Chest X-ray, PA view. Patient: 47 years old, sex F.
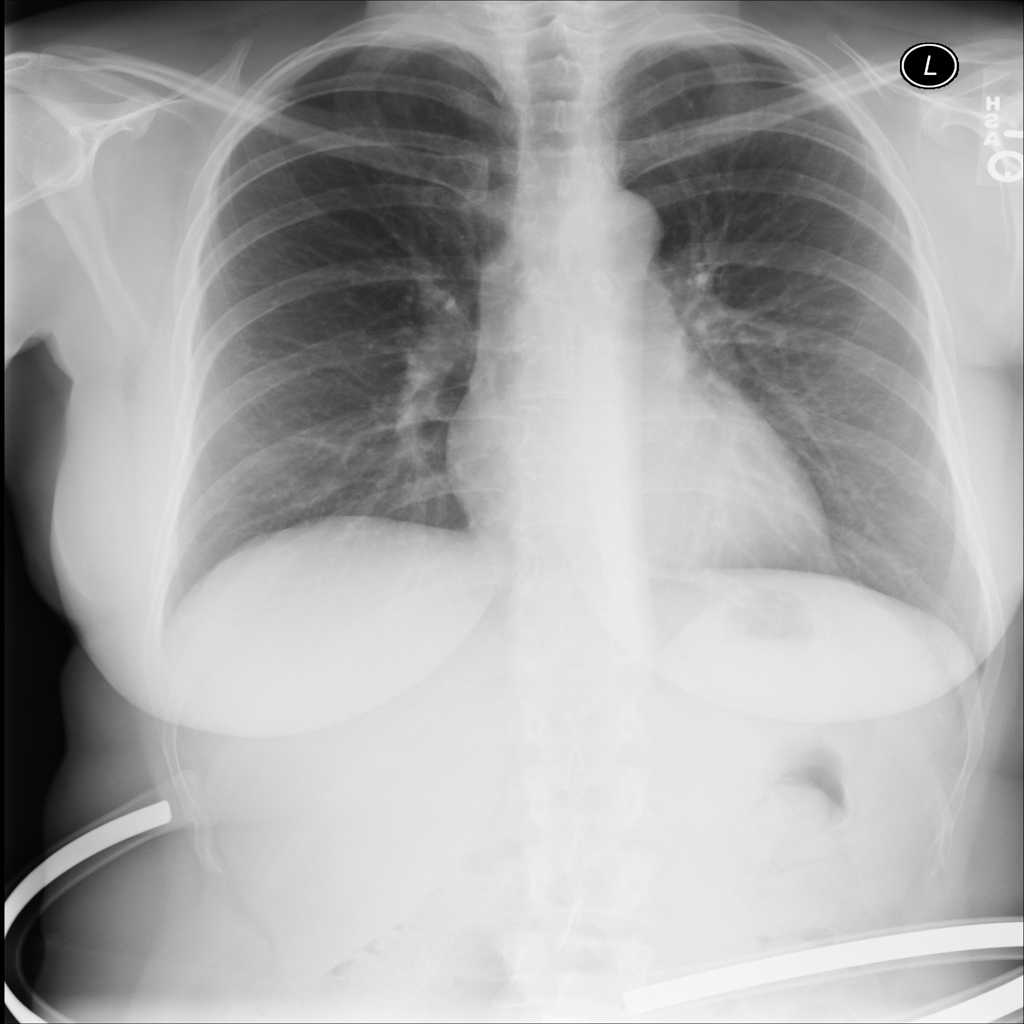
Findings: No Finding